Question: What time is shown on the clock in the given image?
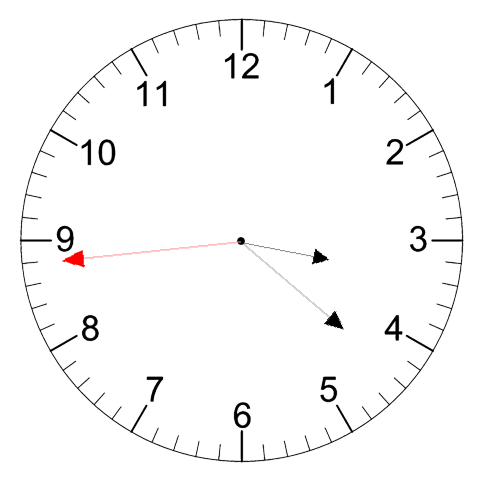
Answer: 03:21:44